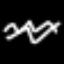
Label: squiggle